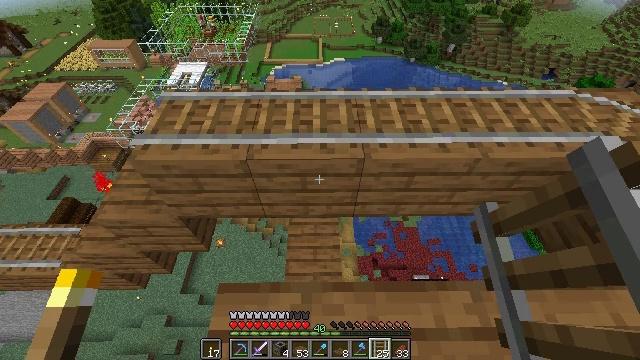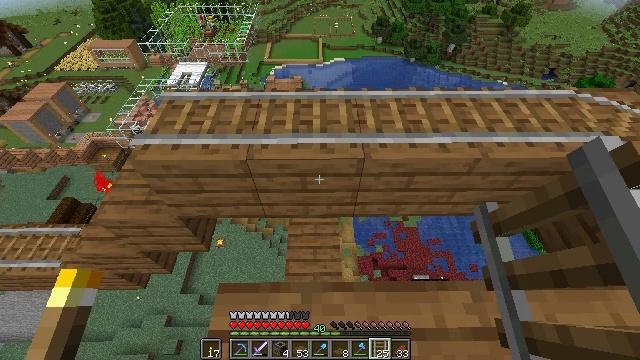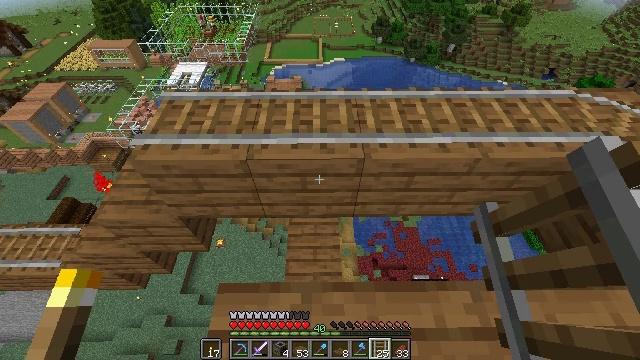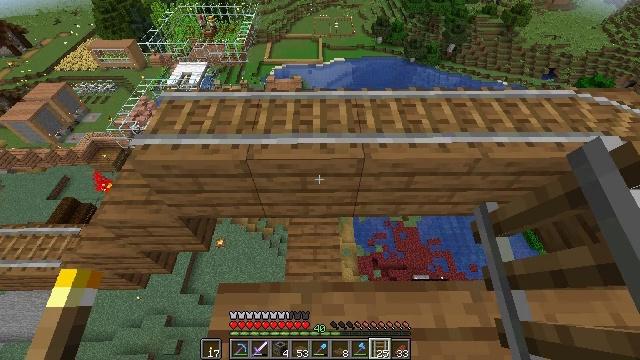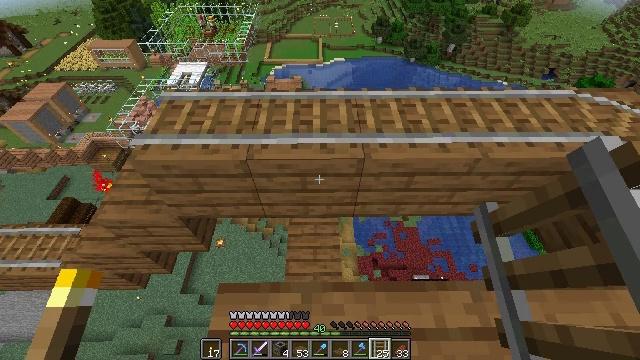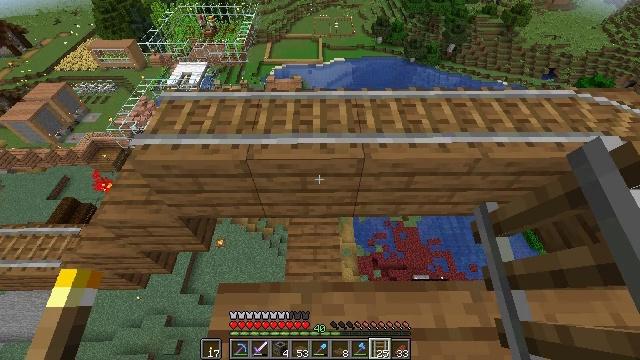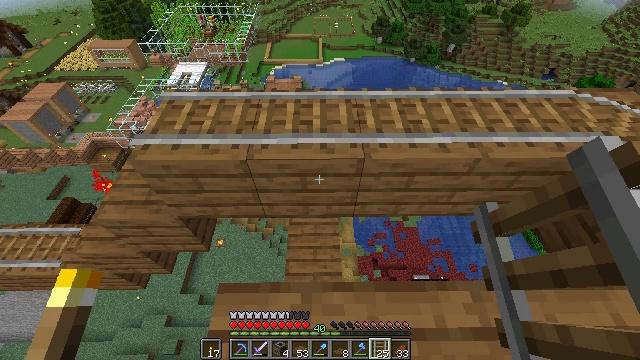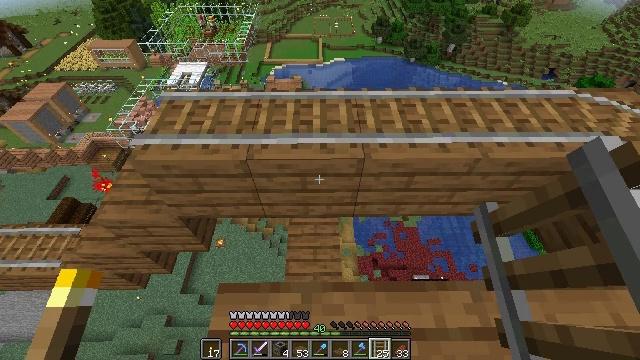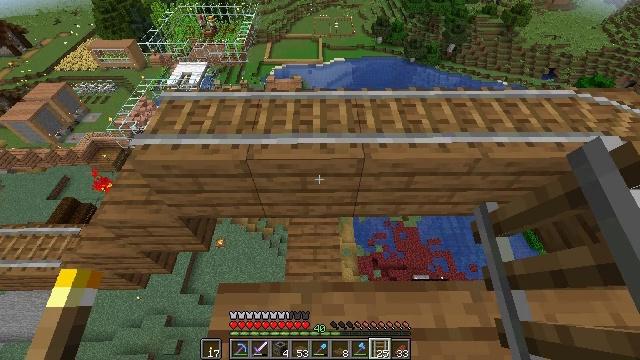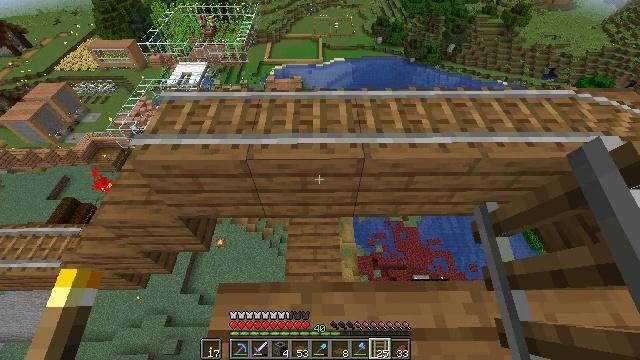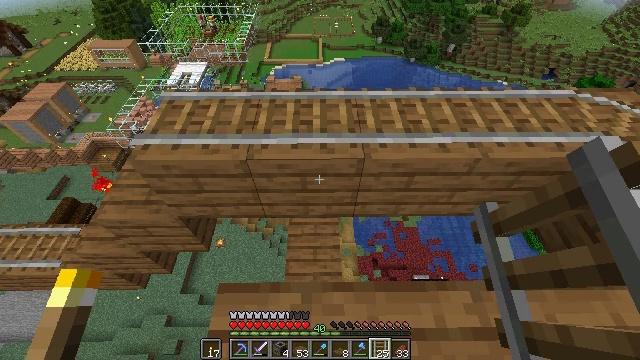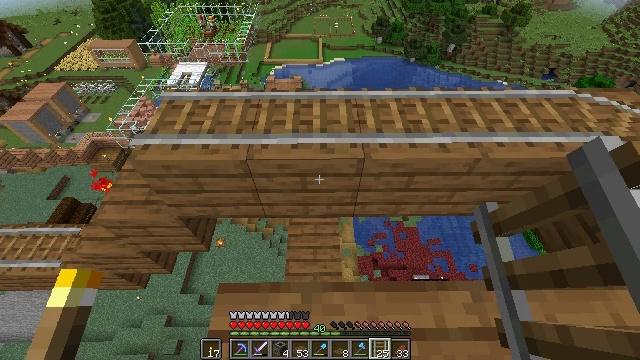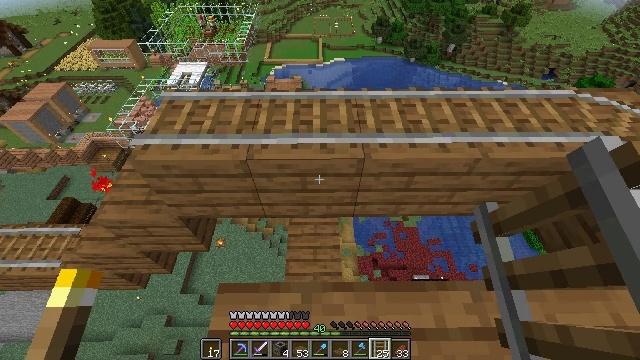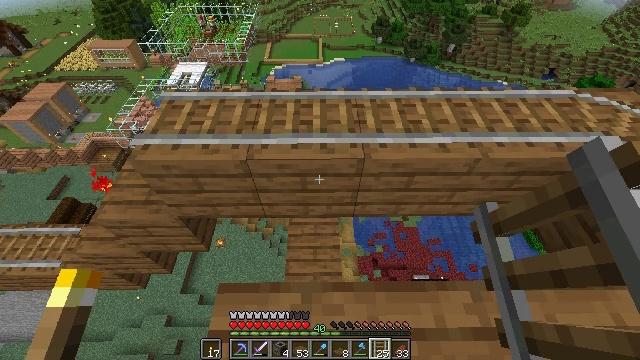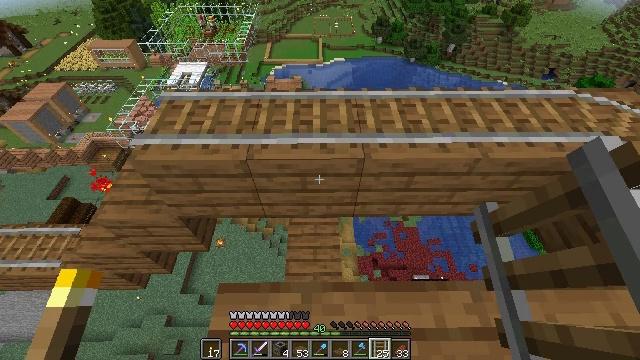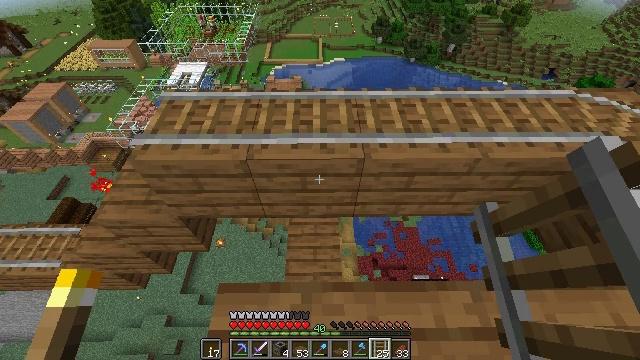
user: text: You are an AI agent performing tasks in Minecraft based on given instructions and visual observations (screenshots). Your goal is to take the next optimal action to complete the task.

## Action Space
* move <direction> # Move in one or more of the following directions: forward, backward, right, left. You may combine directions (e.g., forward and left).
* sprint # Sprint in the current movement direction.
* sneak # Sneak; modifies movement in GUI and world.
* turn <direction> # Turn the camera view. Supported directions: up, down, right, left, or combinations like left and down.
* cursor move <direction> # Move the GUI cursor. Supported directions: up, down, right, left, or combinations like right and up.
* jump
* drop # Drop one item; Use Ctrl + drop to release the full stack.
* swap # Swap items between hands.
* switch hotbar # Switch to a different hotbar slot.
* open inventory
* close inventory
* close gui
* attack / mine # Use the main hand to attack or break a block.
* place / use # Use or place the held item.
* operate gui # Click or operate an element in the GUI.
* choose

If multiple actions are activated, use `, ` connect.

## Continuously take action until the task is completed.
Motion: motion action
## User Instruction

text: Make some delicious rabbit stew.
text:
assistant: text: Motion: no_op
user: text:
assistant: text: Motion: no_op
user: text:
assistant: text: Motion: no_op
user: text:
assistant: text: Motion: no_op
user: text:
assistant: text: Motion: no_op
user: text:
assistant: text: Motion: no_op
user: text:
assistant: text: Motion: no_op
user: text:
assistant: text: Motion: no_op
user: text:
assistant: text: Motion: no_op
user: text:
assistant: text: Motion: no_op
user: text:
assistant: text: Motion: no_op
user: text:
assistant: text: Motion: no_op
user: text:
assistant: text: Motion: no_op
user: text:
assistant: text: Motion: no_op
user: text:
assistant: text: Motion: no_op
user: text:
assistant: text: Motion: no_op
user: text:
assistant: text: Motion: no_op
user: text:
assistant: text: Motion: no_op
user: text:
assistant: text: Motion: no_op
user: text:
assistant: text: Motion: no_op
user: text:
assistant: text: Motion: no_op
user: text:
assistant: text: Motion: no_op
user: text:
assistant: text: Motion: no_op
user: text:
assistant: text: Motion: no_op
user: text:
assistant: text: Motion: no_op
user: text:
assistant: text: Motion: no_op
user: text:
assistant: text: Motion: no_op
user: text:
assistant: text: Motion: no_op
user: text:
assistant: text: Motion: no_op
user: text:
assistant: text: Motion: no_op